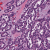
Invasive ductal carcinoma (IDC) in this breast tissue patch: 1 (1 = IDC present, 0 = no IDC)